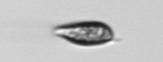
Label: Prorocentrum_triestinum